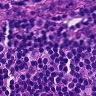
Metastatic tissue present: no